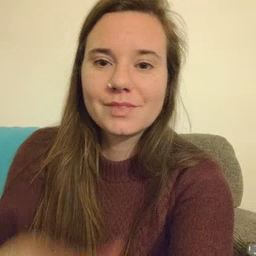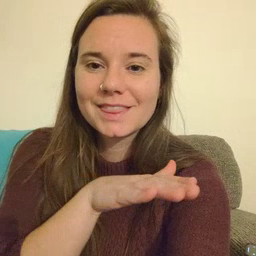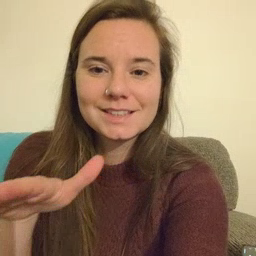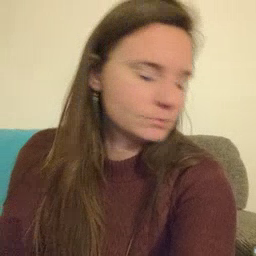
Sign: clean